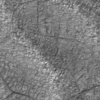
Label: not_dusty